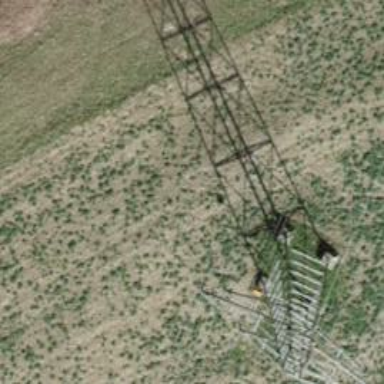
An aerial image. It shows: Pipeline marker.